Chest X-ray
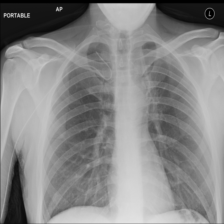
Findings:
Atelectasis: negative
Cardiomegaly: negative
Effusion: negative
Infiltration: negative
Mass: negative
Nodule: negative
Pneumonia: negative
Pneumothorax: negative
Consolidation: negative
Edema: negative
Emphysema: negative
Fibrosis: negative
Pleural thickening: negative
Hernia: negative